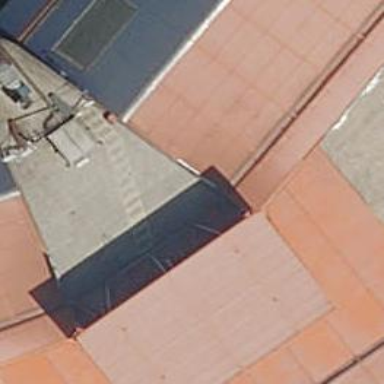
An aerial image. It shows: Part of building.